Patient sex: M
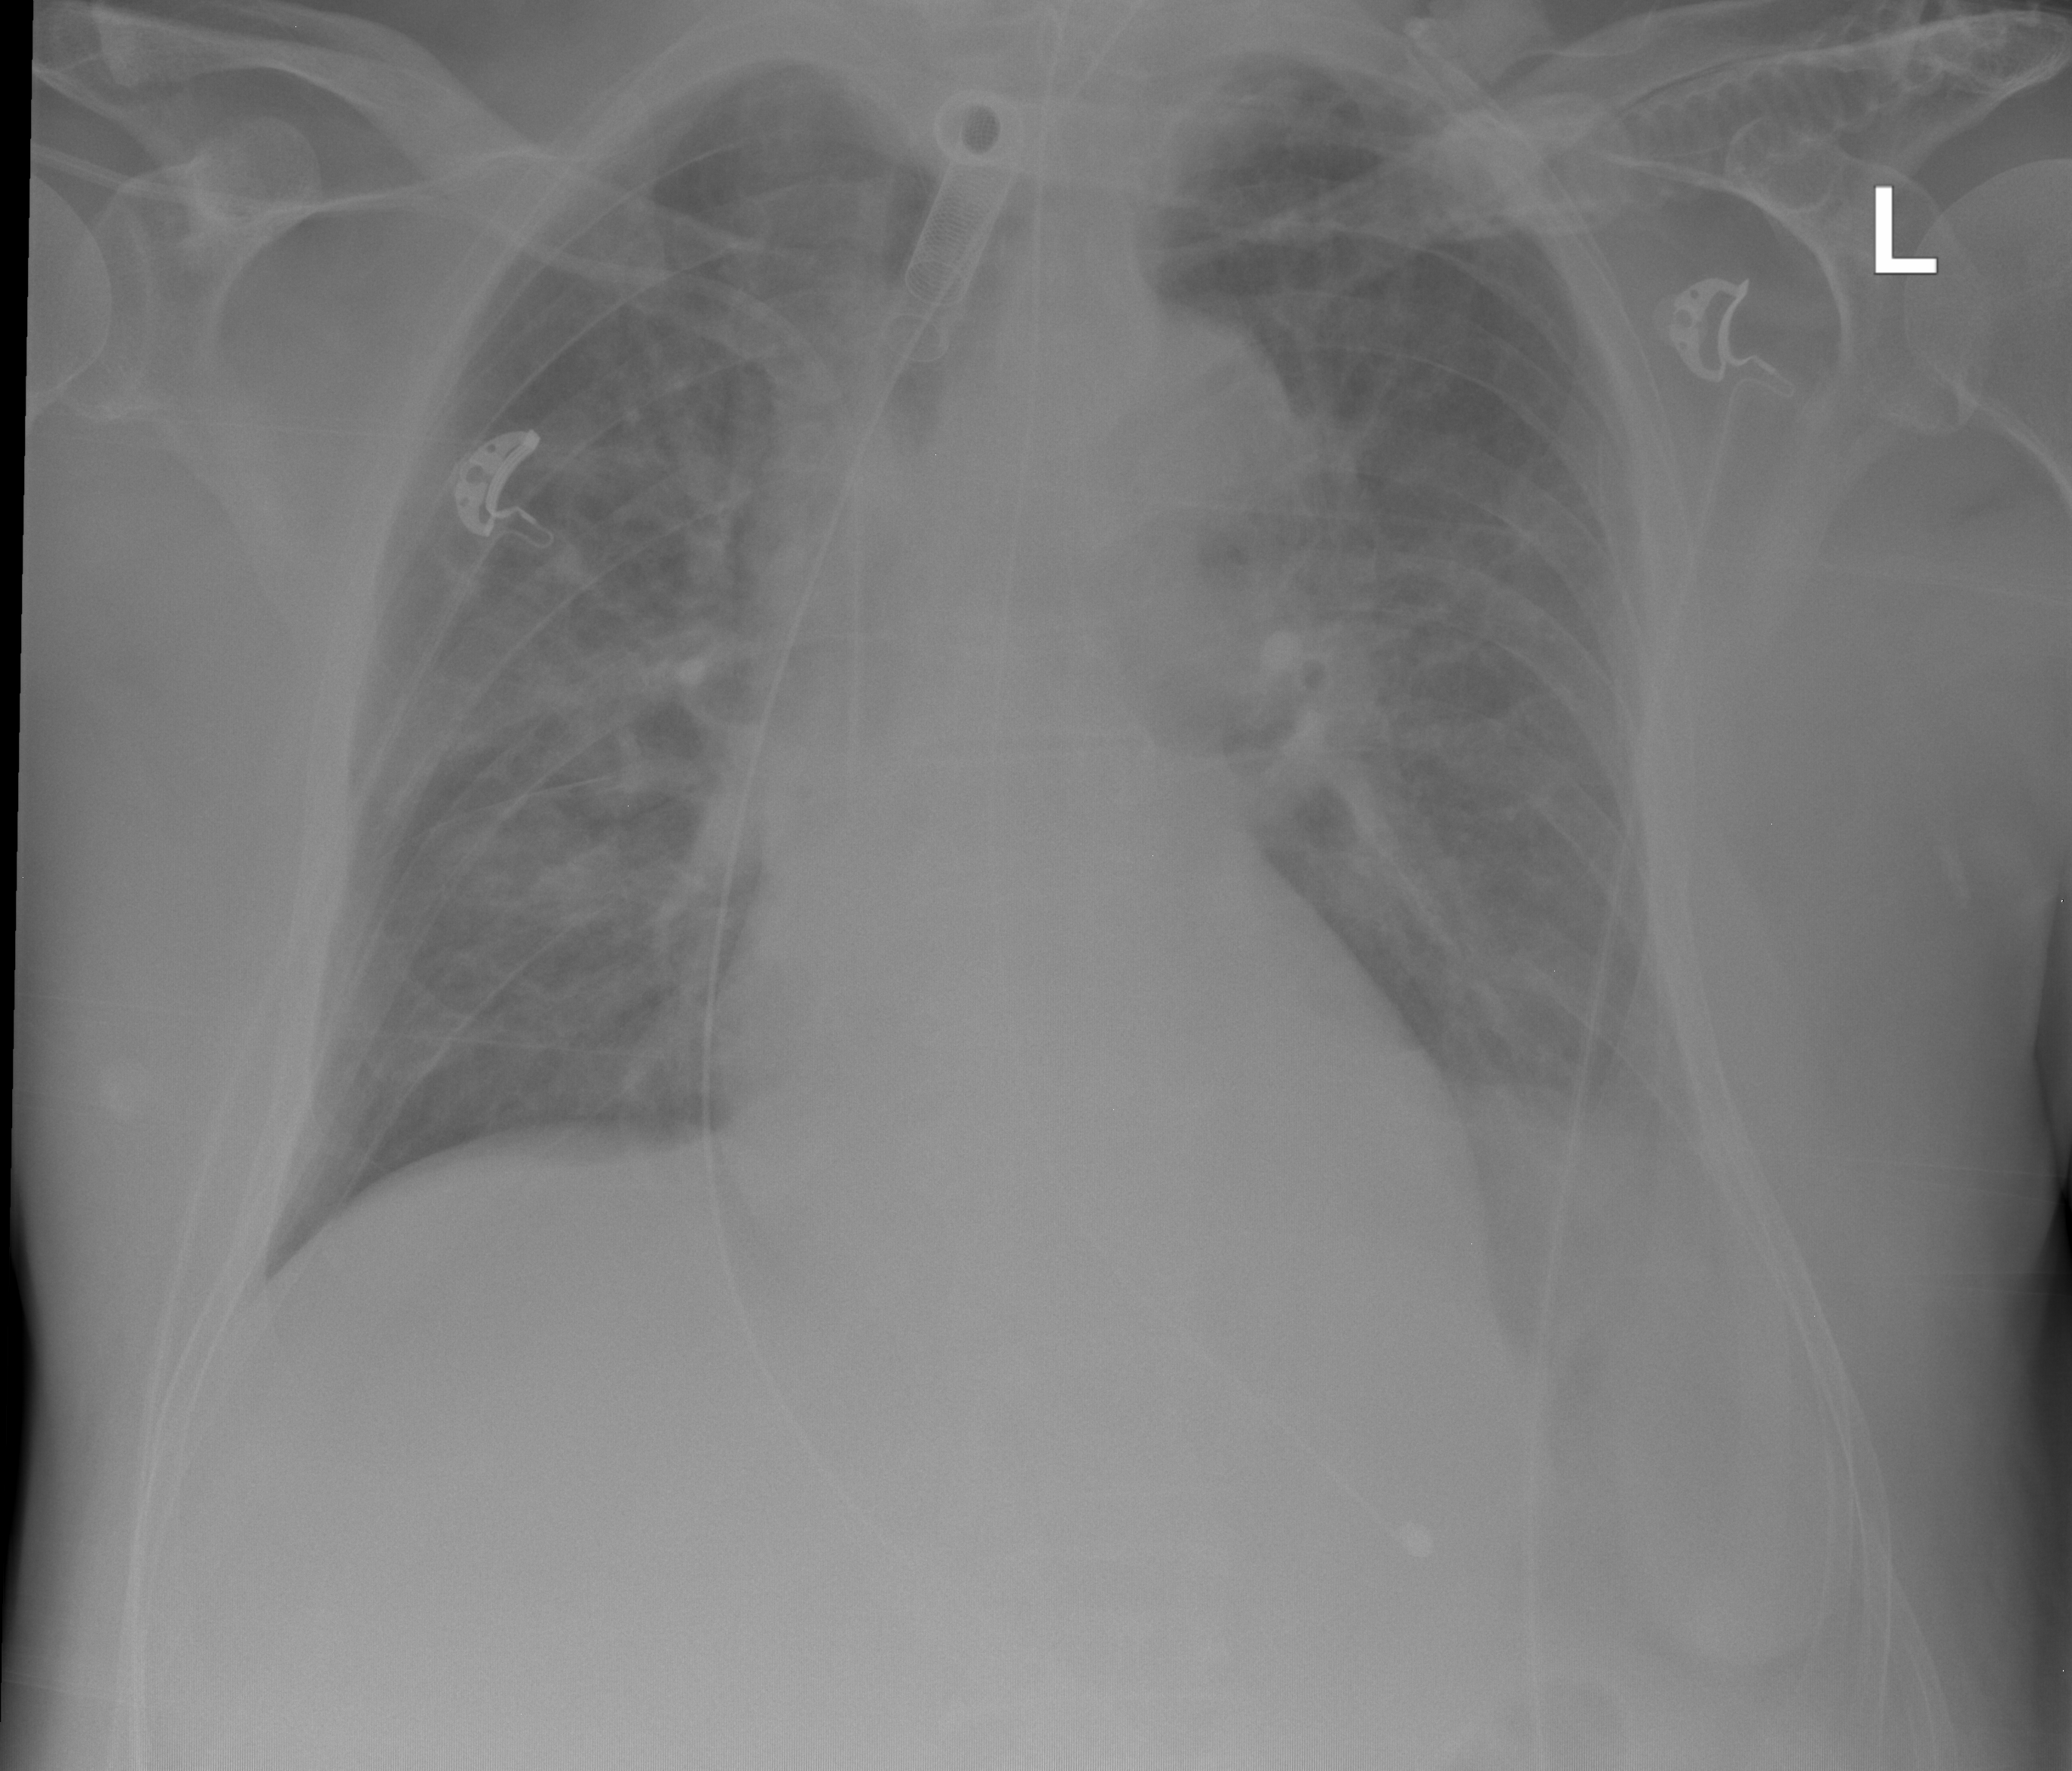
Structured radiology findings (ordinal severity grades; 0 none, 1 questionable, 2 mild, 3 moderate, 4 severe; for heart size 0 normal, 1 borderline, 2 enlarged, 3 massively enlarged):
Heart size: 0
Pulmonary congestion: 0
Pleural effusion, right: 2
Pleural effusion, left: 2
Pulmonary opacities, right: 2
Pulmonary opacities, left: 1
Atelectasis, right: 2
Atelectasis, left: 2